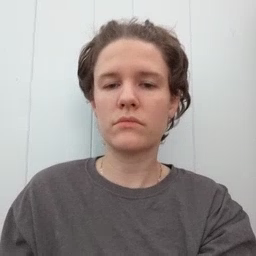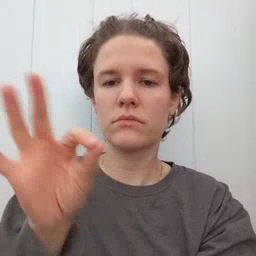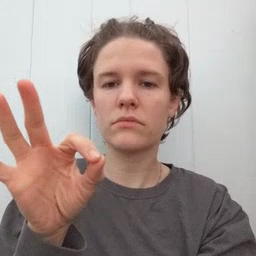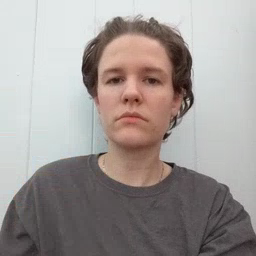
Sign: find